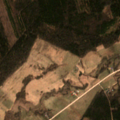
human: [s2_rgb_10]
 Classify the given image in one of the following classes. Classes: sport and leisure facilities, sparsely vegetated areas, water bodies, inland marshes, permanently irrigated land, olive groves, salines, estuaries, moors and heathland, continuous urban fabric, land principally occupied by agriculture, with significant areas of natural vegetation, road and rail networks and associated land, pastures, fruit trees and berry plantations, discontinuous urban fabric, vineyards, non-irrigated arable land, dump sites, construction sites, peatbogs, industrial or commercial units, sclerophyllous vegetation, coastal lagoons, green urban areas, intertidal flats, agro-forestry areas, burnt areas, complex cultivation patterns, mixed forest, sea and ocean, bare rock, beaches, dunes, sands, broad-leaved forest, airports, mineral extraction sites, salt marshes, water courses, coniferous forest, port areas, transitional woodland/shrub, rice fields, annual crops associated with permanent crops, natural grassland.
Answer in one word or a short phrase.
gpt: pastures, land principally occupied by agriculture, with significant areas of natural vegetation, broad-leaved forest, coniferous forest, mixed forest